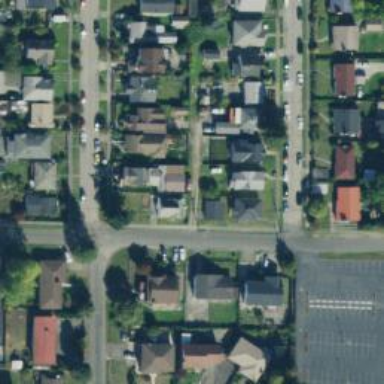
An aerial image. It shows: Alleyway designated as service road.